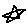
Label: star